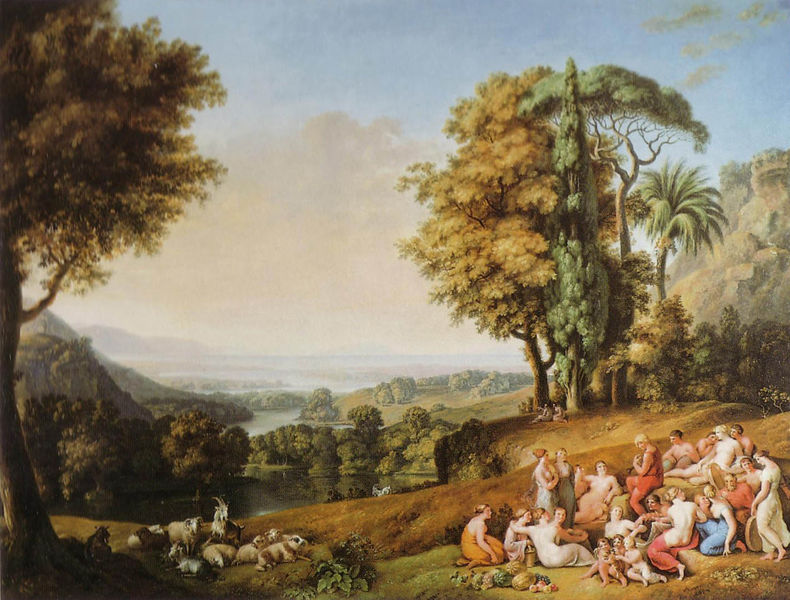
Titel: Ideale Landschaft
Künstler: Johann Heinrich Wilhelm Tischbein
Standort: Oldenburg
Institution: Landesmuseum
Schlagwörter: baum, berg, blau, blätter, felsen, gemälde, gruppe, himmel, laub, mann, meer, nackt, rubens, schatten, vogel, wasser, wolken, akte, bäume, fluss, frauen, gelb, grün, landschaft, menschen, ocker, see, sitzen, teich, ufer, äste, abend, braun, bunt, frau, hintergrund, licht, männer, orange, schwarz, weiss, ausblick, gras, hund, obst, rot, schleier, tiere, tuch, wiese, wolke, beige, gesellschaft, gelage, kleidung, stein, ast, dämmerung, ferne, horizont, hügel, natur, pappel, weide, weite, büsche, sonne, sträucher, insel, gold, tücher, kind, paar, blatt, pflanze, pflanzen, rosa, tal, wald, kinder, weiher, früchte, garten, gemüse, äpfel, liebe, ruhe, berge, fels, gebirge, hang, dunst, herde, kuh, landschaftsmalerei, herbst, picknick, figuren, romantik, querformat, staffage, turner, blue, crowd, gathering, men, people, red, white, women, essen, dress, figures, green, group, lady, painting, sitting, talking, woman, yellow, lciht, pink, sheet, brown, palm, palme, plant, nackte, liegend, bad, paradies, lamm, schaf, antike, seen, idyll, zypresse, heiter, laubbaum, mythologie, flora, liebespaar, ehepaar, hügelig, lanschaft, cliff, cloud, clouds, food, fruit, greek, heaven, man, naked, nude, nudes, nudity, sky, tree, mythologisch, nymphe, nymphen, field, girl, hill, hills, lake, landscape, mountain, mountains, nature, sea, water, fauna, cyprus, horizon, summer, trees, grad, palmen, child, pinie, forest, grass, light, river, stream, bushes, garden, plants, view, im freien, bock, schafe, hirte, schäfer, hillside, ruins, shadow, animals, dog, gree, putti, allegory, romantic, ziegenbock, ziege, children, pasture, happy, italy, rural, valley, ziegen, feast, party, basket, leaves, music, pastoral, family, schafherde, erholung, colors, colours, flora und fauna, animal, bush, pond, mischwald, bare, god, dämmrig, bathing, beautiful, leisure, shade, vegetation, goat, ram, sheep, shrubs, eat, flock, herd, lambs, kids, playing, drunk, hilly, bääume, tan, arcadia, palm tree, alcohol, drink, goats, rest, weltlandschaft, manner, boys, schäferszene, ass, woods, vista, landschaf, countryside, picnic, putii, madchen, community, fruits, van meer, donkey, foliage, lounging, trunks, muses, poussin, harvest, cypress, nakes, gather, hingebettet, sex, pig, eden, arkadien, apollo, tress, idealized, hot, narcis, schaff, lakes, group of people, orgy, bounty, godness, scenary, lorrain, nimphs, esa, landscape nude trees lake sheep fruits, landscap, goatherd, coniffer, watermellon, enjoy, melons, buccolic, bestiality, greep, baked, cedar, watermelons, snude, [ond, romanticised, romanticized